Question: I have a <URL>. The chart has custom ticks showing dates.
<URL>
'''
var options = {
xaxis: {
mode: "time",
timeformat: "%Y-%m-%d",
ticks: [1372636800000, 1372723200000, 1372809600000]
},
yaxis: {
tickLength: 0
},
legend: {
show: false
}
};
var readings = [
{
"label": "Trend 1",
"data": [
[
1372636800000, //Mon, 01 Jul 2013 00:00:00 UTC
2.65
],
[
1372723200000, //Tue, 02 Jul 2013 00:00:00 UTC
0.13
],
[
1372809600000, //Wed, 03 Jul 2013 00:00:00 UTC
0.51
]
]
},
{
"label": "Trend 2",
"data": [
[
1372636800000, //Mon, 01 Jul 2013 00:00:00 UTC
2.19
],
[
1372723200000, //Tue, 02 Jul 2013 00:00:00 UTC
1.56
],
[
1372809600000, //Wed, 03 Jul 2013 00:00:00 UTC
1.42
],
]
}
]
$(function () {
$.plot($("#chart"), readings, options);
});
'''

To my knowledge the timestamps correctly represent UTC YYYY-MM-DD 00:00:00.
What causes the misalignment? How do I fix this?
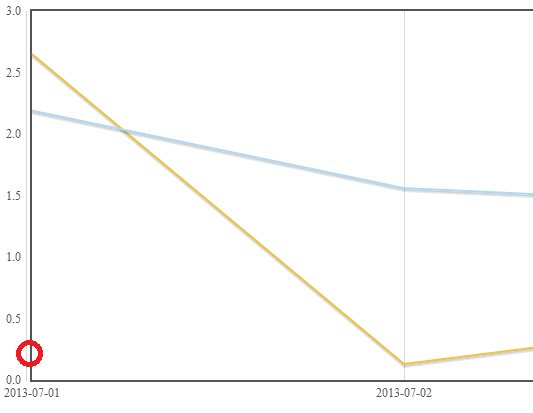
Answer: The line to the left of the chart border is not the first x-axis tick (you can see that when you change the first tick to e.g. '1372642800000').
The line belongs to the y-axis ticks, which you made so small that they are not visible. If you change the y-axis 'tickLength' to 3 you see the ticks on the thin line. If you change the 'tickLength' to more than 5 you only see the ticks themselves and the line is gone.
(For additional stylings check out 'tickLength: null' or negative values.)
To get invisible ticks without the line you can use 'tickLength: 6, tickColor: 'white''.
<URL>